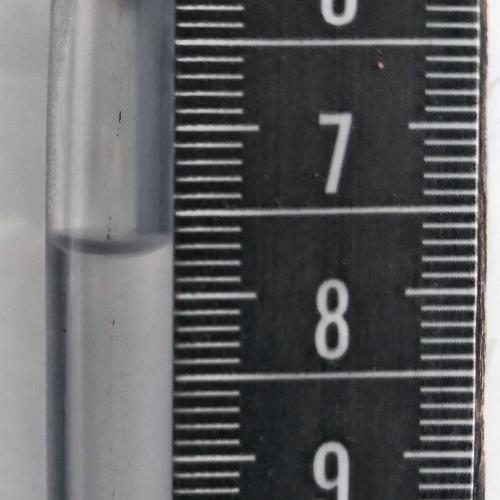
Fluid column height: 7.7 cm